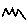
Label: zigzag